Interaction volume radius: 5 \u00c5
Interaction volume height: 15 \u00c5
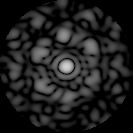
Disorder parameter: 0.6382